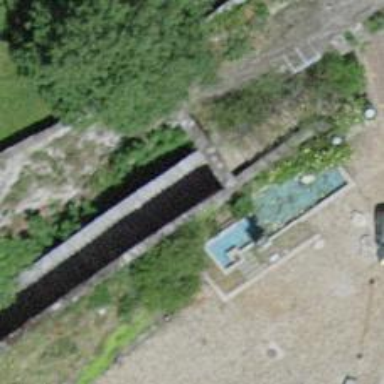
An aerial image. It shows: City wall in the picture.